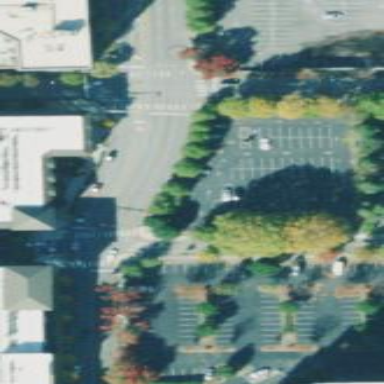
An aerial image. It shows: Parking area with asphalt surface.